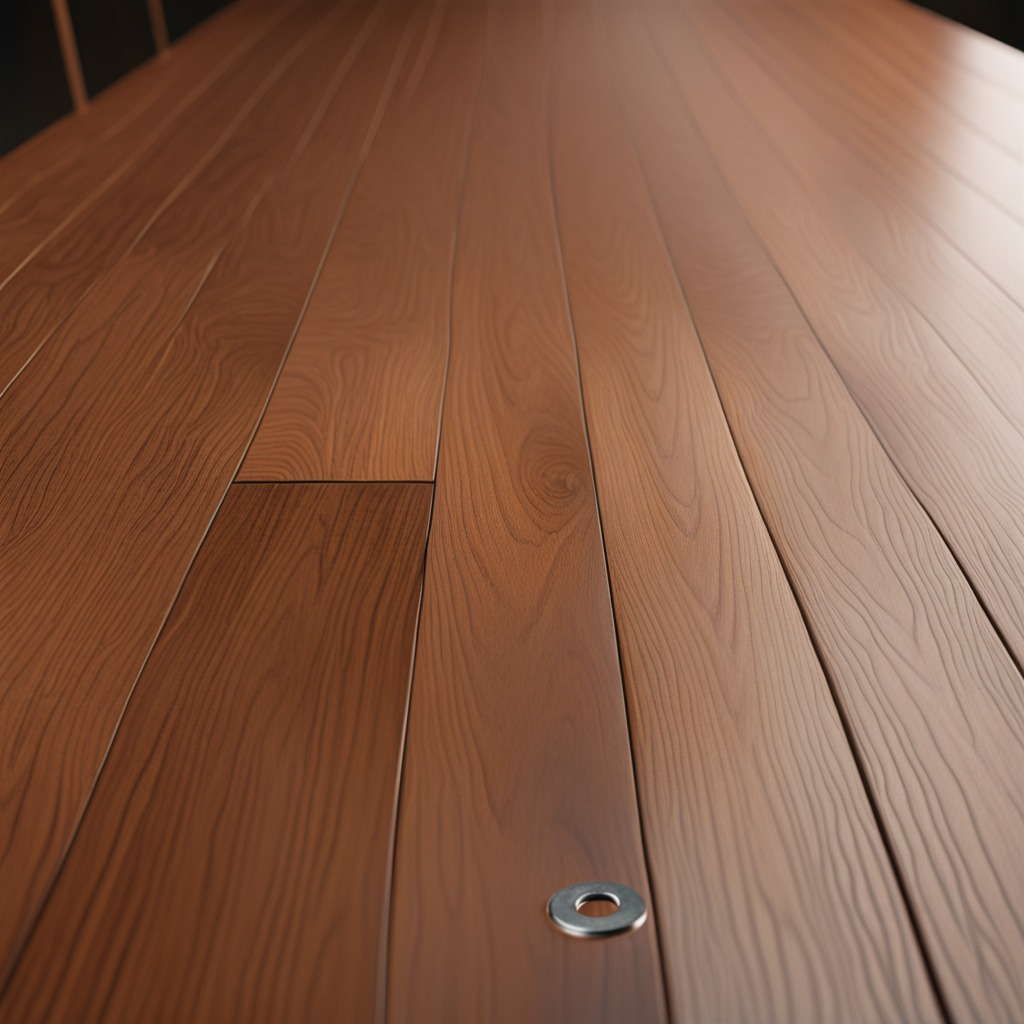
A flat metal washer lies on the wooden table.